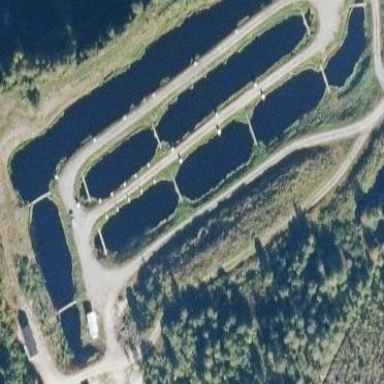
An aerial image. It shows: Area dedicated to aquaculture.